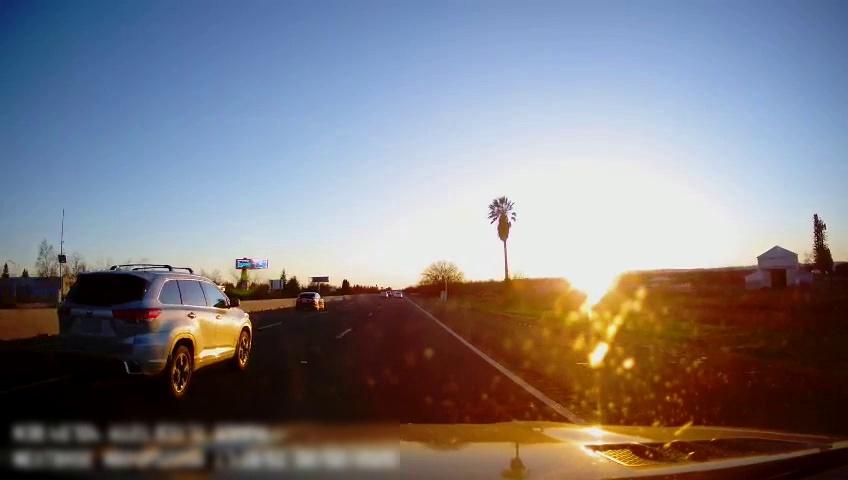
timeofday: Day
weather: Sunny
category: Drivable Space
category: Vehicles | Car
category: Vehicles | SUV
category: Lanes | Alternate Lane
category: Lanes | Alternate Lane
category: Lanes | Current Lane
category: Lanes | Alternate Lane